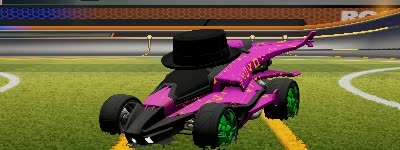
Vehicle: aftershock